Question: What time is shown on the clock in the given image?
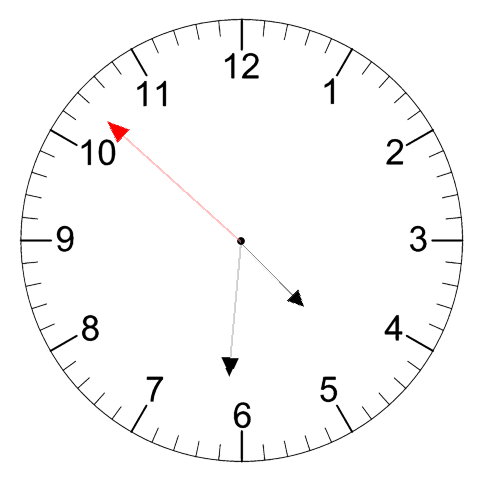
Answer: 04:30:52